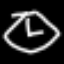
Label: clock